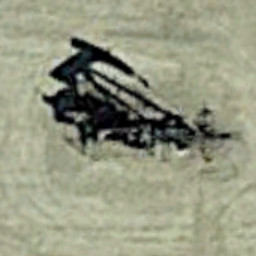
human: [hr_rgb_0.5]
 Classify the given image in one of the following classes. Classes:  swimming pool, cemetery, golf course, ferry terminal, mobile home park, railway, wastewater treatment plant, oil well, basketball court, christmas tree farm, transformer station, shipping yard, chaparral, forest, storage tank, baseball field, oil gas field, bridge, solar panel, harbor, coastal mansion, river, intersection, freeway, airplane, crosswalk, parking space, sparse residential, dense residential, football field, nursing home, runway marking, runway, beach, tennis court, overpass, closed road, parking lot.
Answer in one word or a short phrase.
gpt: oil well